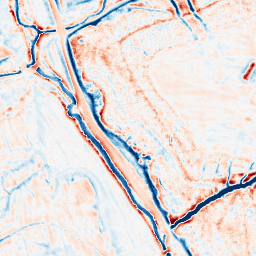
Category: edge_preserving
Decomposition family: bilateral
Decomposition parameters: d: 15
sigma_color: 25
sigma_space: 75
Upsampling method: quartic
Upsampling parameters: scale: 8
Upsampling scale: 8